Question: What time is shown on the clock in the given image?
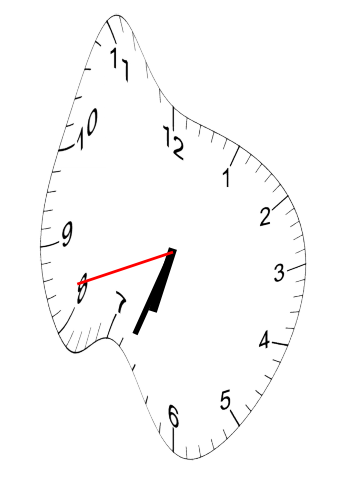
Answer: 06:33:42